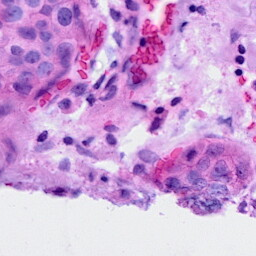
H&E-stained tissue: Breast